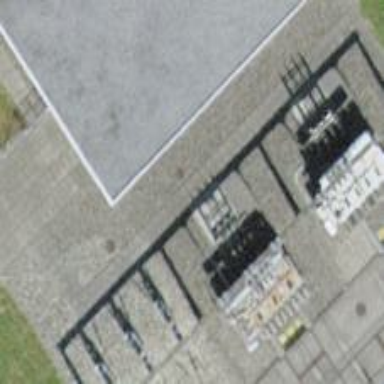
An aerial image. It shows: Power line with 3 cables. It is situated in bay.